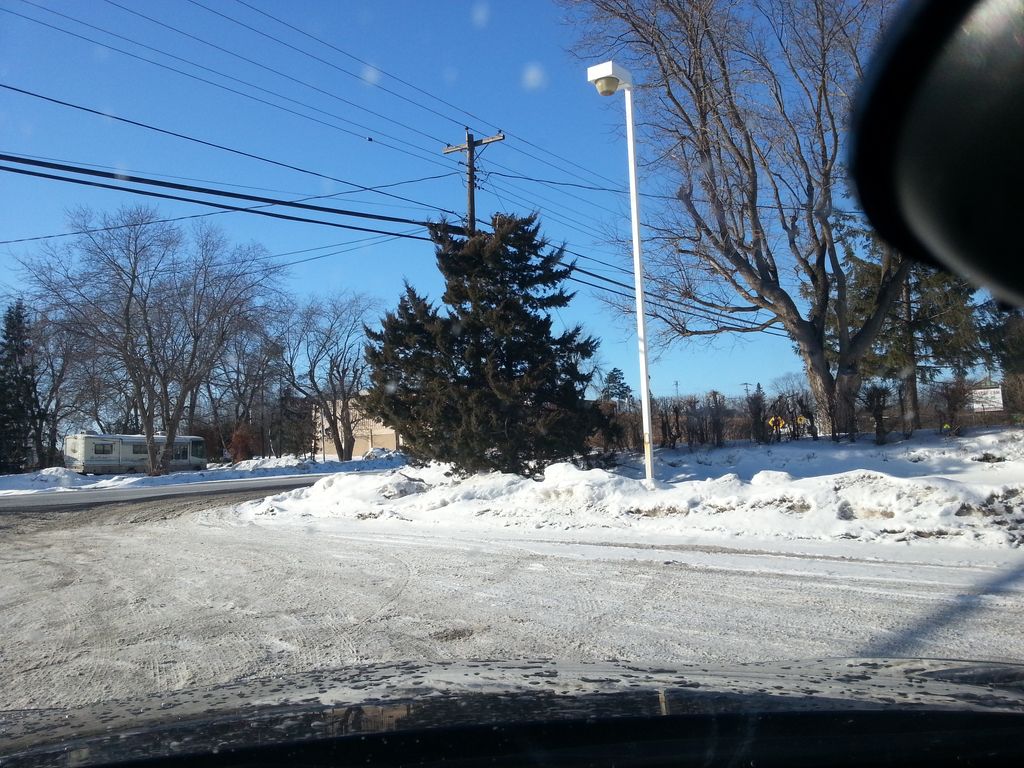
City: ottawa-gatineau